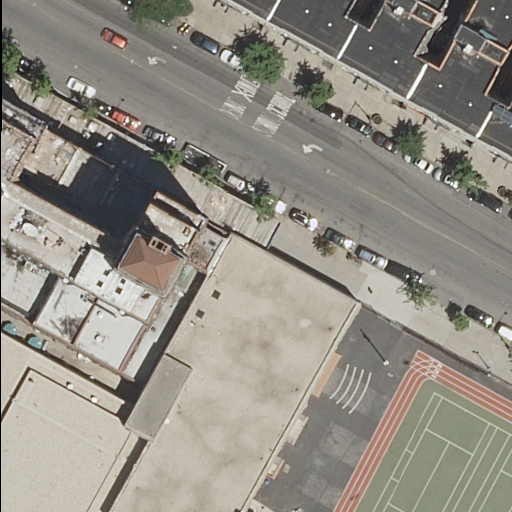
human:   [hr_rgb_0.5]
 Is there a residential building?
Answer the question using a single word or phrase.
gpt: yes

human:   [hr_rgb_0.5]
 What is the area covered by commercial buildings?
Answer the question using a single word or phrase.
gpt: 0m2

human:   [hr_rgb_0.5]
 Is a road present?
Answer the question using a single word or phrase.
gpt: yes

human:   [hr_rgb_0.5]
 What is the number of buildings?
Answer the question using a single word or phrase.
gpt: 7

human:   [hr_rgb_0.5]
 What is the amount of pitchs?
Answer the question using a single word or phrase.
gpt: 1

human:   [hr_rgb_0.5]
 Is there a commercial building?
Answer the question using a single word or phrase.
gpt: no

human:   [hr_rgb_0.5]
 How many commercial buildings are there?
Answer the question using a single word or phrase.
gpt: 0

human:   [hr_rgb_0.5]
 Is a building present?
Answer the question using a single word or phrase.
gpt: yes

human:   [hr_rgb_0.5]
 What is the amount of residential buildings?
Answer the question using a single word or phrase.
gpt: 6

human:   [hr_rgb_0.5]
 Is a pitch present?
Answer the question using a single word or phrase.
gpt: yes

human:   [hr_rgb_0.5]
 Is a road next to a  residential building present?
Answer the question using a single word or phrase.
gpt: yes

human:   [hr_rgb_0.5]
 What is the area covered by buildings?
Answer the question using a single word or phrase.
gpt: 5596m2

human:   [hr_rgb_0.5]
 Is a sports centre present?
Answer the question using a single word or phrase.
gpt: yes

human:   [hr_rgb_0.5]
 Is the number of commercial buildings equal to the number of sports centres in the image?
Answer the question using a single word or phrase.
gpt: no

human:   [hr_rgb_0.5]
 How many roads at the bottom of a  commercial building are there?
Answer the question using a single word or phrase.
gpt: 0

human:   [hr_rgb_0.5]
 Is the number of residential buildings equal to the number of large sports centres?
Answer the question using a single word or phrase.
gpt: no

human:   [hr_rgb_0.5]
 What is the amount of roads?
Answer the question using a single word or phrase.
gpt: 1

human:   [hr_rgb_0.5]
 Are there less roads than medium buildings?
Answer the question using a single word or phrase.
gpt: yes

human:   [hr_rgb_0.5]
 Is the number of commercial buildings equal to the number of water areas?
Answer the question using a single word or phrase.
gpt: yes

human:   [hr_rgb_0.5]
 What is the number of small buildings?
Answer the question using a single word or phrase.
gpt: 2

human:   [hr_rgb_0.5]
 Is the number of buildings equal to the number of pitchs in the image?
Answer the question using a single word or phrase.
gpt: no

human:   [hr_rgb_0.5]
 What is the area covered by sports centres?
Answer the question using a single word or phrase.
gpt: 1729m2

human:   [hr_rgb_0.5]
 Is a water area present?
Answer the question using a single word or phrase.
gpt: no

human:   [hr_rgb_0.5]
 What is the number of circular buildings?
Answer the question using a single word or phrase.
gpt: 0

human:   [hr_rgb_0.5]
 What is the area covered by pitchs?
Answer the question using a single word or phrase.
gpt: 894m2

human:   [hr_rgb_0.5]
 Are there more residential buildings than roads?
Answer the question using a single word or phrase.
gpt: yes

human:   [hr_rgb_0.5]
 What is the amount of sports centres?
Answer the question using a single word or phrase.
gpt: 1

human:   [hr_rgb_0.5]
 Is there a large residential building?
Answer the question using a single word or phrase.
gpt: yes

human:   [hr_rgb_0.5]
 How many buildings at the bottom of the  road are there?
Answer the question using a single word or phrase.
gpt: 1

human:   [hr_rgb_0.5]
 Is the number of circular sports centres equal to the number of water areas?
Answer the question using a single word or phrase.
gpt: yes

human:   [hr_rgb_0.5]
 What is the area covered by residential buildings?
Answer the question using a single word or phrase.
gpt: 2586m2

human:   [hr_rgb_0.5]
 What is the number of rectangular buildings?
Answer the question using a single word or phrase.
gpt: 4

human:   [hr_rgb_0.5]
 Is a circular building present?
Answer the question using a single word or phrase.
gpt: no

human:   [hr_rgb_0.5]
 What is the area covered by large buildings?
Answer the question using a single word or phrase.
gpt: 4739m2

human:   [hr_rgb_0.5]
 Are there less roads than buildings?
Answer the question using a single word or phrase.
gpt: yes

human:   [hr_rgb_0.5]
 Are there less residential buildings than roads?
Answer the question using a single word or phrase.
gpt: no

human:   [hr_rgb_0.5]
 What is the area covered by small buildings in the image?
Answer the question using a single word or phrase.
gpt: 37m2

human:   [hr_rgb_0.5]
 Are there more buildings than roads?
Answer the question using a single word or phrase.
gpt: yes

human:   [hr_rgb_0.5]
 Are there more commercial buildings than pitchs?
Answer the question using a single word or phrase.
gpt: no

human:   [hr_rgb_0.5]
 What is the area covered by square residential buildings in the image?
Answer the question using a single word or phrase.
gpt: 0m2

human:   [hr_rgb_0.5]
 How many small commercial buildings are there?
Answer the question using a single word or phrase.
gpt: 0

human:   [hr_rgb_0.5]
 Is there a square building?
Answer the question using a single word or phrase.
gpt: no

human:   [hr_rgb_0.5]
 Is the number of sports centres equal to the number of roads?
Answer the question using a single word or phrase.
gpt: yes

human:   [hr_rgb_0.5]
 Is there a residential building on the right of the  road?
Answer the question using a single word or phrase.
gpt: yes

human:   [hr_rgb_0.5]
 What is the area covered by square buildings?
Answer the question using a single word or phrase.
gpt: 0m2

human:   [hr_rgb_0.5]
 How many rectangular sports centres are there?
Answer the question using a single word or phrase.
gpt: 0

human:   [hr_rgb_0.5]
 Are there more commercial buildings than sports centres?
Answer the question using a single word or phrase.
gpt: no

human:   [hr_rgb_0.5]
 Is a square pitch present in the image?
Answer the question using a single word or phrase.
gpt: no

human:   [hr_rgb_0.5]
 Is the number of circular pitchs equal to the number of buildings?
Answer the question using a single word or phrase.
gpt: no

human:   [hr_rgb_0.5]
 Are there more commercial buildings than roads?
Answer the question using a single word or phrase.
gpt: no

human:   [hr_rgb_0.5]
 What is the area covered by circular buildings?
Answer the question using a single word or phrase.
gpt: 0m2

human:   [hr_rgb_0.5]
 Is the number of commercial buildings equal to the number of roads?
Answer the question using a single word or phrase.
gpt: no

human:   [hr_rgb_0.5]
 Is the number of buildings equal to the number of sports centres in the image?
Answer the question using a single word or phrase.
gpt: no

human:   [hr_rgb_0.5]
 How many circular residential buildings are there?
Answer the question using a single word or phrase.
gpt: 0

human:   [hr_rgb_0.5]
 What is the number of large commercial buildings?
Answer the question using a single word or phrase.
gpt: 0

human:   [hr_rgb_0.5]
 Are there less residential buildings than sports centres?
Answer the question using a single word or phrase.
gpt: no

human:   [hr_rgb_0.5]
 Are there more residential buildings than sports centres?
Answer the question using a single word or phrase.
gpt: yes

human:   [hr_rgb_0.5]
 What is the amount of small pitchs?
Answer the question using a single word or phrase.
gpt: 0

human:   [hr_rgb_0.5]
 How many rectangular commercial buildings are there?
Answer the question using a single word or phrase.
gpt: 0

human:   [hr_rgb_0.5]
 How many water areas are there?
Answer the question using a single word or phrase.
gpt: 0

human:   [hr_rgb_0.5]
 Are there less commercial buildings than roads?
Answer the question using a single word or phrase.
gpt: yes

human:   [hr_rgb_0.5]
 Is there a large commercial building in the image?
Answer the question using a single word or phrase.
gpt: no

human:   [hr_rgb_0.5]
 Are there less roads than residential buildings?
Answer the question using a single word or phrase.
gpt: yes

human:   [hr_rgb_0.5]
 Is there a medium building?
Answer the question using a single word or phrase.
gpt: yes